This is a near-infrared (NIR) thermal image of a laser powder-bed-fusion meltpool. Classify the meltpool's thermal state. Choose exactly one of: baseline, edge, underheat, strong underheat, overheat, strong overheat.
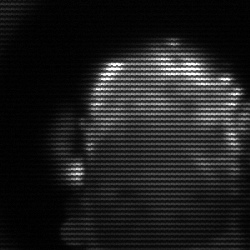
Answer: baseline